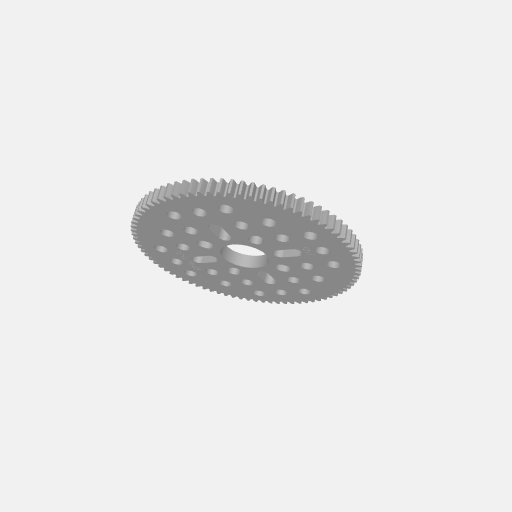
Part: HubMountAcetalGear80T